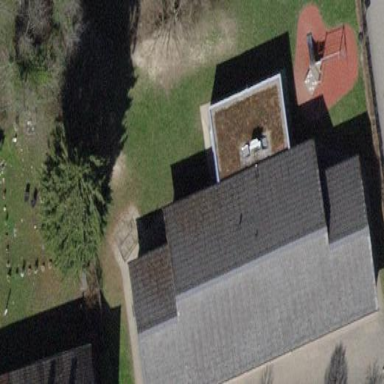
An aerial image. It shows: School building.